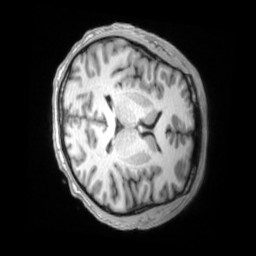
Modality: T1w
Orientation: axial
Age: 30
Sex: male
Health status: ill
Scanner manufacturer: siemens
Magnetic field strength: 3 T
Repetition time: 2.2 s
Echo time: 0.00157 s